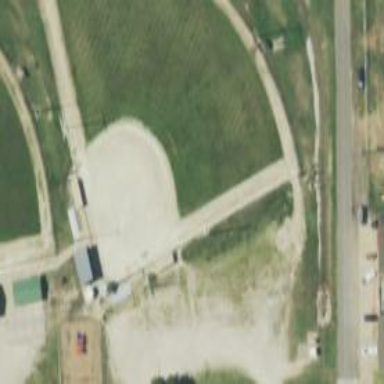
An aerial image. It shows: Baseball/softball pitch for leisure sports.